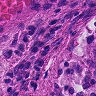
Metastatic tissue present: no